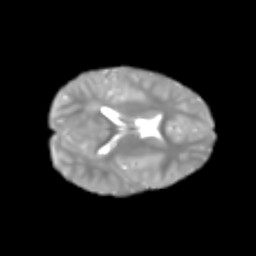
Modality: T2w
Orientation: axial
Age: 7
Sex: male
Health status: healthy